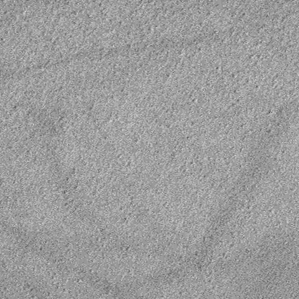
Label: frost